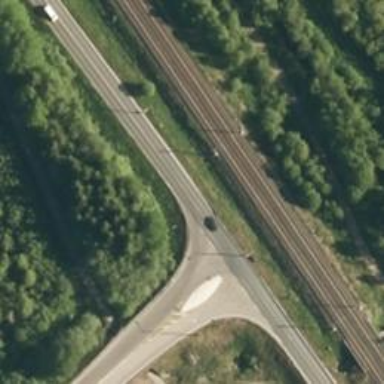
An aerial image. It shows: Secondary road with asphalt surface and sidewalk on the left side.